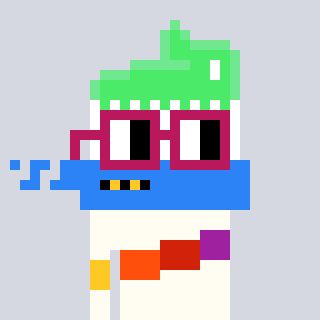
a pixel art character with square dark red glasses, a toothbrush-shaped head and a grayscale-colored body on a cool background